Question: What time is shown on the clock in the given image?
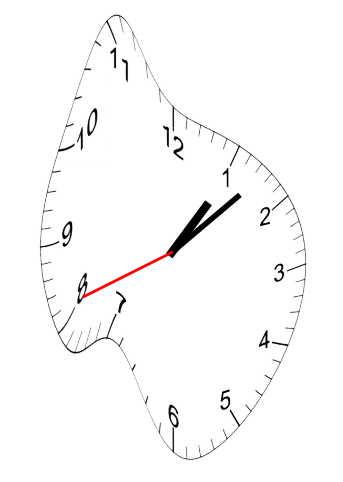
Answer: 01:07:41